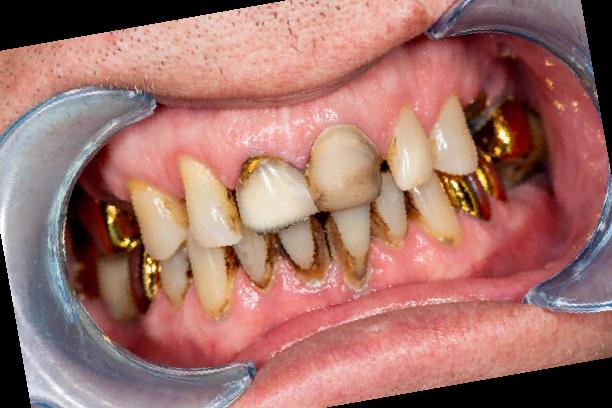
Condition: Calculus